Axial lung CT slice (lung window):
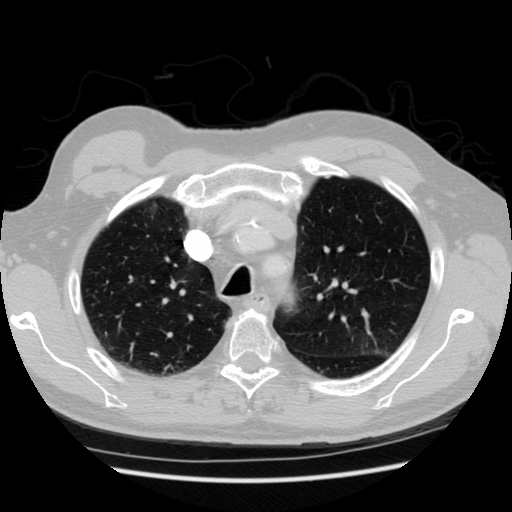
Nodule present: no